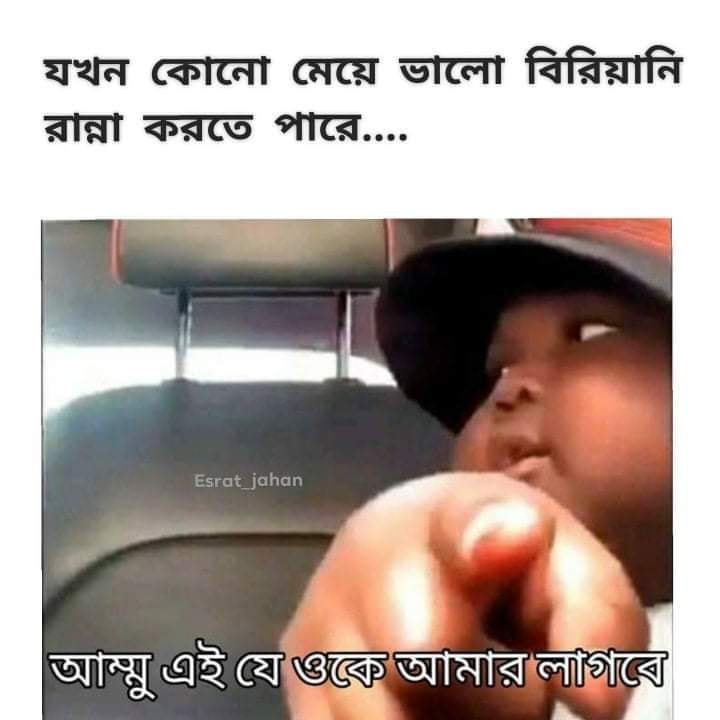
Text: যখন কোনো মেয়ে ভালো বিরিয়ানি রান্না করতে পারে... আম্মু এই যে ওকে আমার লাগবে
Label: Non Hate